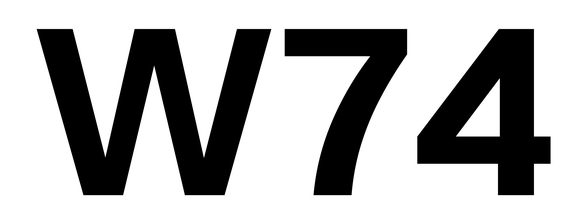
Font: InstrumentSans_Bold